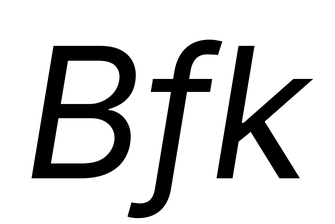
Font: Inter-Italic_Italic